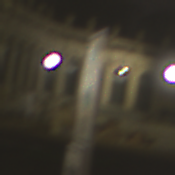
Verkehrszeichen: BeginnFahrradzone
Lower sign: MehrspurigeFahrzeugeFrei4
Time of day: Night
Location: Outdoor (Urban)
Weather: Overcast
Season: NotSpecified
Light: Artificial